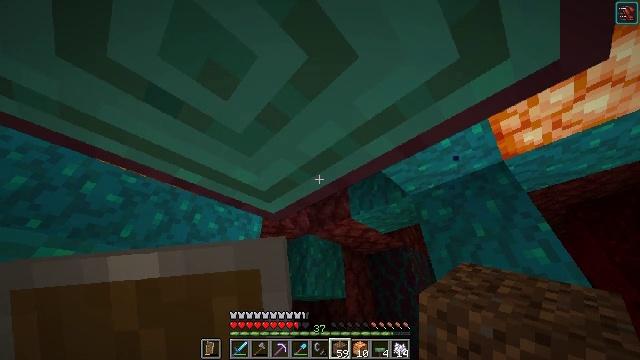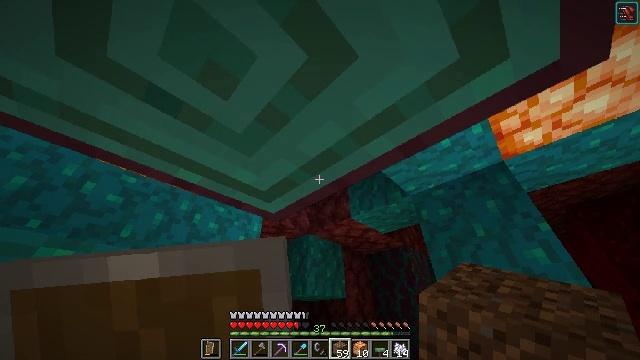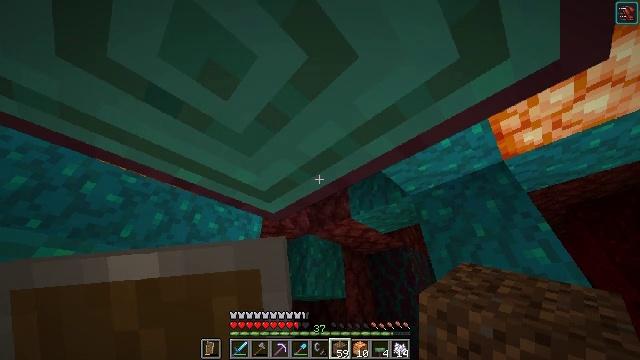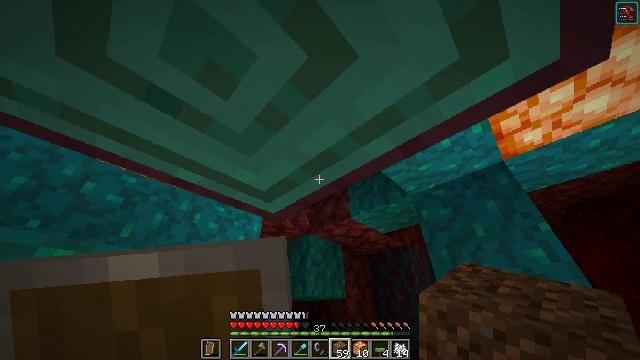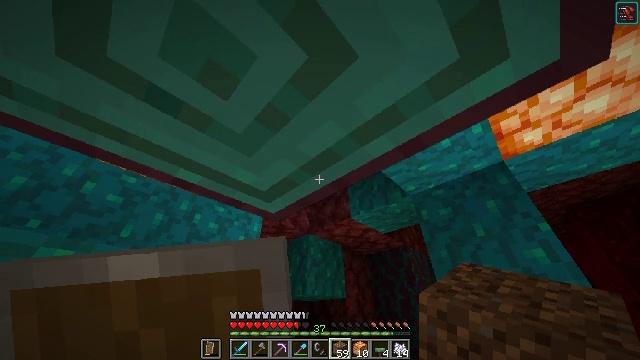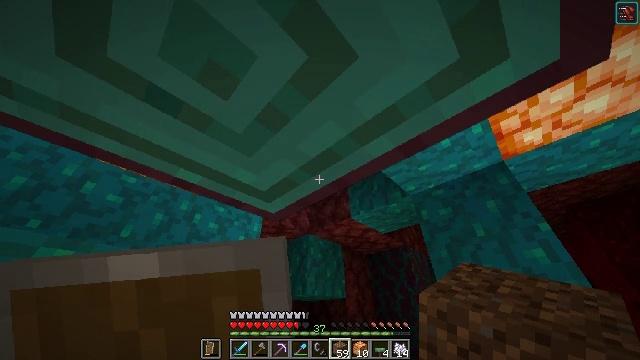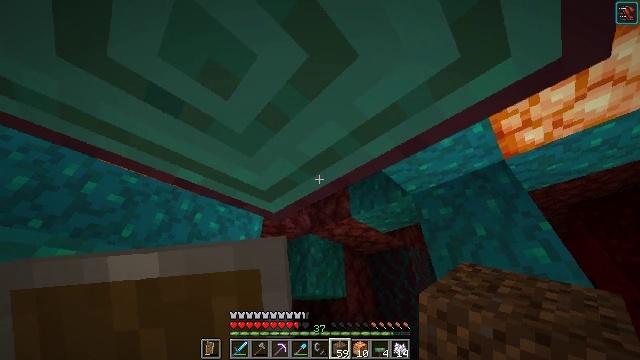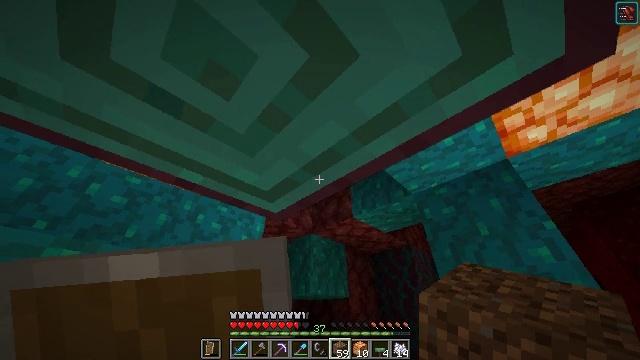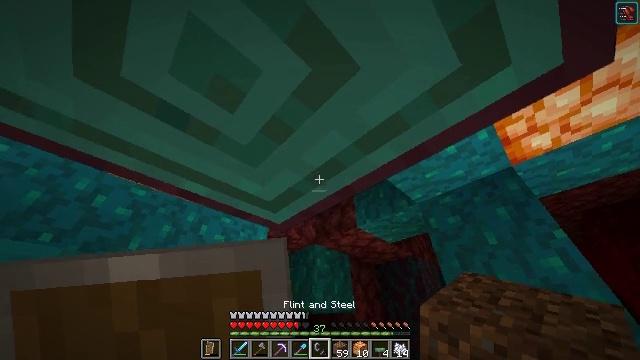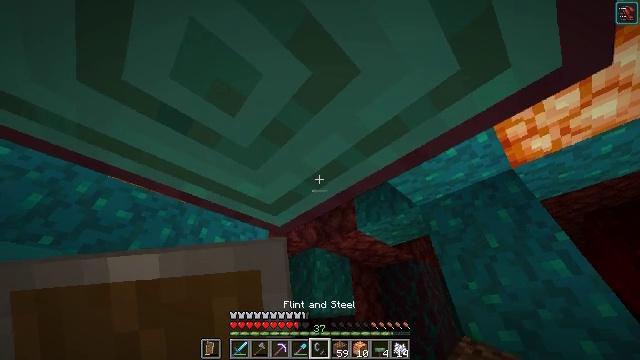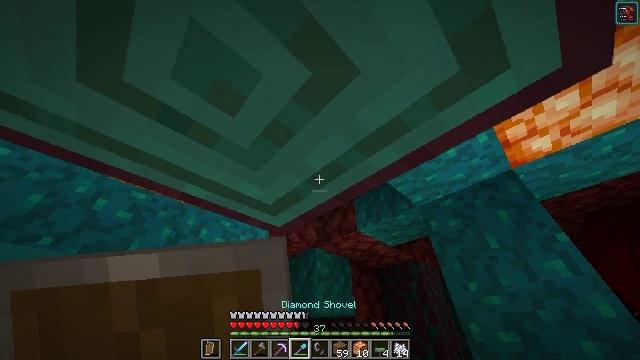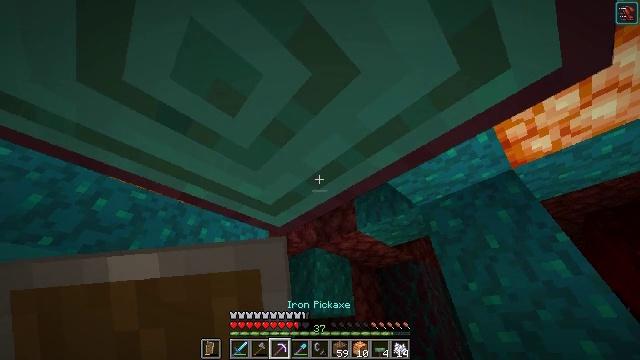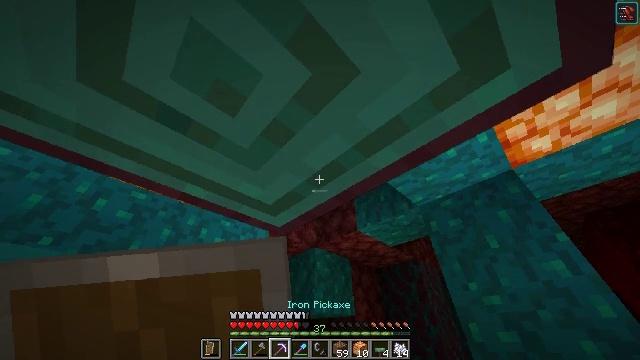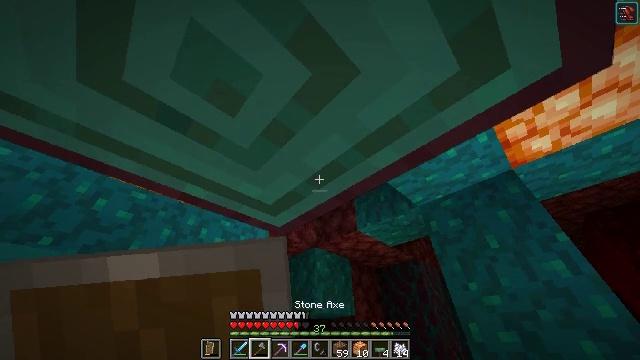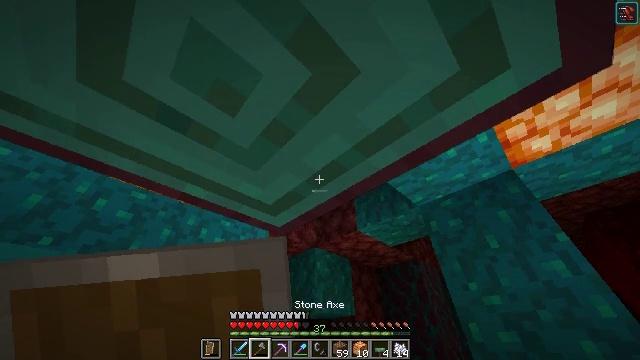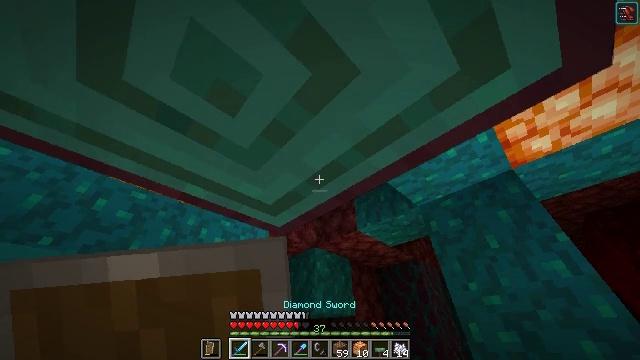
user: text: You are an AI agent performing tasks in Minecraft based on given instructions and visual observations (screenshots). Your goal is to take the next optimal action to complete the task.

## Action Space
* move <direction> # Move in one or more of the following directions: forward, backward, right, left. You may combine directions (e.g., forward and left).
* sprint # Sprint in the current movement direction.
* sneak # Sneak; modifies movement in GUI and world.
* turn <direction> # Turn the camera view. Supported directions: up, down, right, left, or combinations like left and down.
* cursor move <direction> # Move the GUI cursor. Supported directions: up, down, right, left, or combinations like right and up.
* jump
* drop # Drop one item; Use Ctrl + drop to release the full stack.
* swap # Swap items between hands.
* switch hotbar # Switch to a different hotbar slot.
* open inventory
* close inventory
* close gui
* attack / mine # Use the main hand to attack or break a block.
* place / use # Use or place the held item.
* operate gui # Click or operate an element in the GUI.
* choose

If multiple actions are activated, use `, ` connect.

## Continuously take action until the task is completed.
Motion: motion action
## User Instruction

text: Gather warped stem with an axe.
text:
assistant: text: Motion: no_op
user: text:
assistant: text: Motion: no_op
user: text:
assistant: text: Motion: no_op
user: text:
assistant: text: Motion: no_op
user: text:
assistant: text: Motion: no_op
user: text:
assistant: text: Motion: no_op
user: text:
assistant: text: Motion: no_op
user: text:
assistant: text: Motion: turn left and up
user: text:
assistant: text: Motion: no_op
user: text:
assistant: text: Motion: no_op
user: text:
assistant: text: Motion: no_op
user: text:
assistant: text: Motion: no_op
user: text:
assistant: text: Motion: no_op
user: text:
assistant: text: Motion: no_op
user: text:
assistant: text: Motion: no_op
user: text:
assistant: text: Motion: no_op
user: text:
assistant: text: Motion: no_op
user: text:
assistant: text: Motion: no_op
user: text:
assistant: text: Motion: no_op
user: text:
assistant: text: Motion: no_op
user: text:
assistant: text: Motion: no_op
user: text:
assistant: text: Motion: no_op
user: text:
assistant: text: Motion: turn up
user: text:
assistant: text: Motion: no_op
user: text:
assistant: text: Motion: turn up
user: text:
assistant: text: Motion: turn up
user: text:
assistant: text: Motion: turn up
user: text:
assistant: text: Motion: turn left and up
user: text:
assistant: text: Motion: turn left and up
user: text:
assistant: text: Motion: turn up, attack / mine